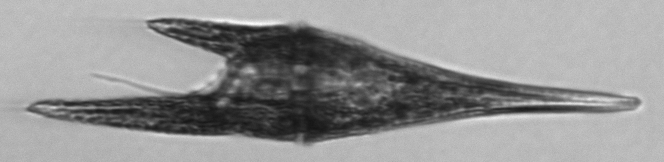
Label: Tripos_furca